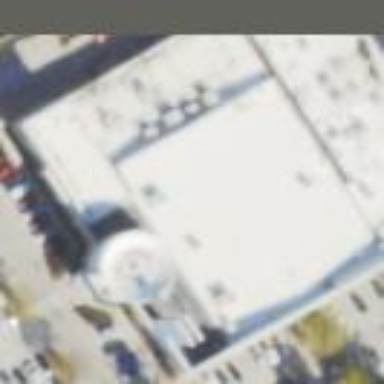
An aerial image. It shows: Building that houses fitness center.